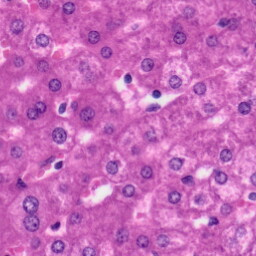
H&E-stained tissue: Liver